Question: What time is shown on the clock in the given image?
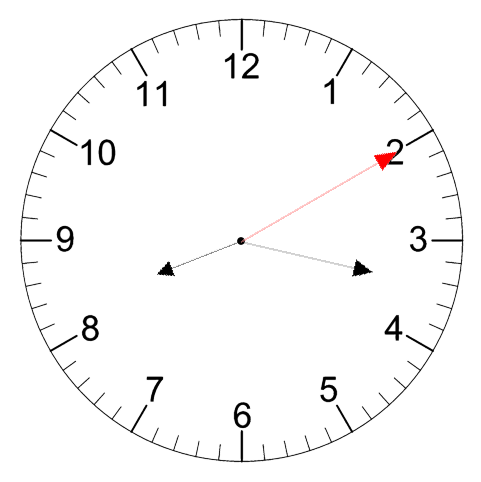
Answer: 08:17:10